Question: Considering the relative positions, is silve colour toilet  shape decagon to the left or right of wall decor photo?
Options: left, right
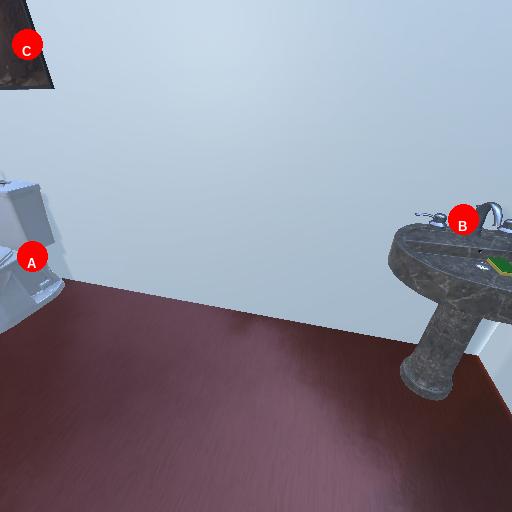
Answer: left